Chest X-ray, PA view. Patient: 85 years old, sex F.
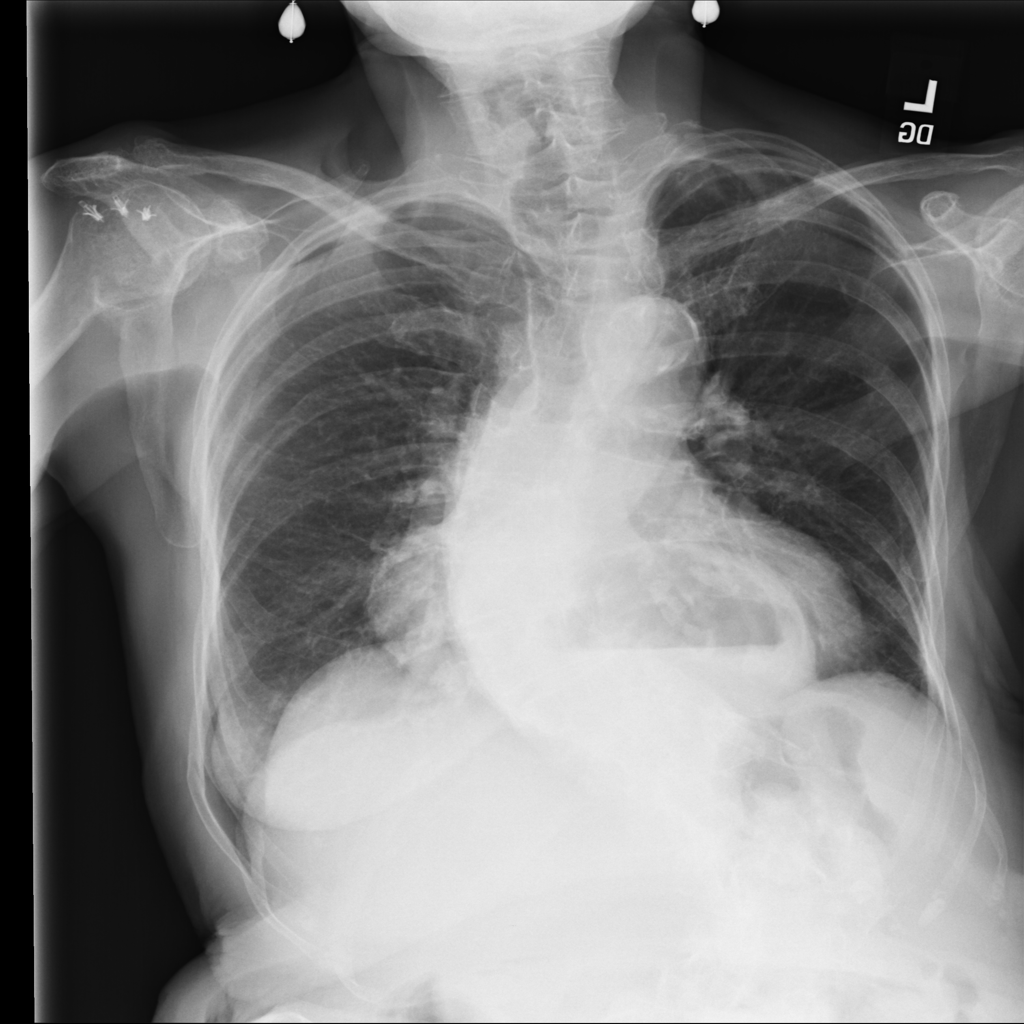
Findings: Cardiomegaly, Effusion, Hernia